Field crop: tomato
Growth stage: 1
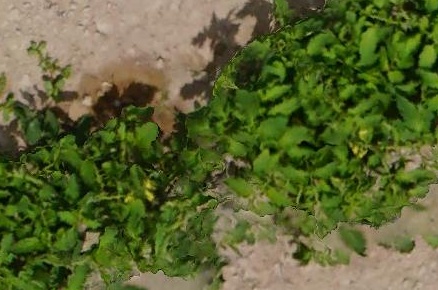
Species: tomato